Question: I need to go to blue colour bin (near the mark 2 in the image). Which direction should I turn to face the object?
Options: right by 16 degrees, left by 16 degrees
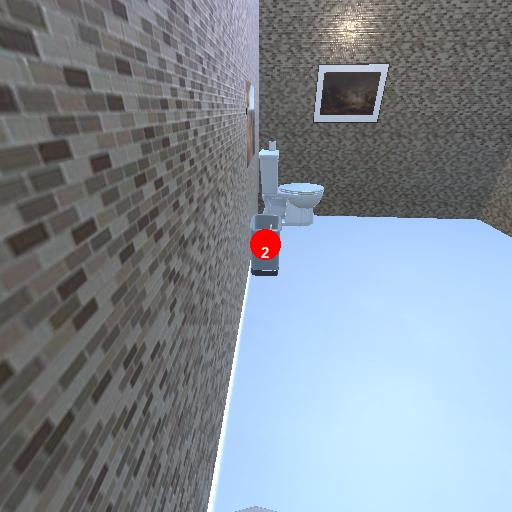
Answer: right by 16 degrees